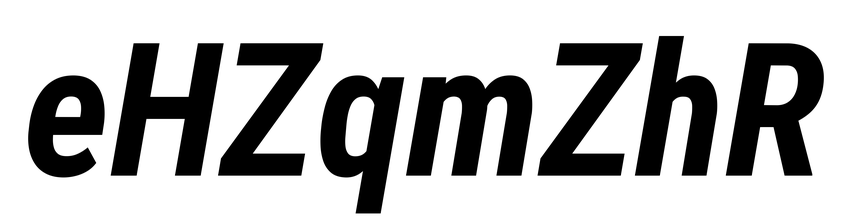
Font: Roboto-Italic_Condensed_Bold_Italic